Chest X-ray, PA view. Patient: 56 years old, sex F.
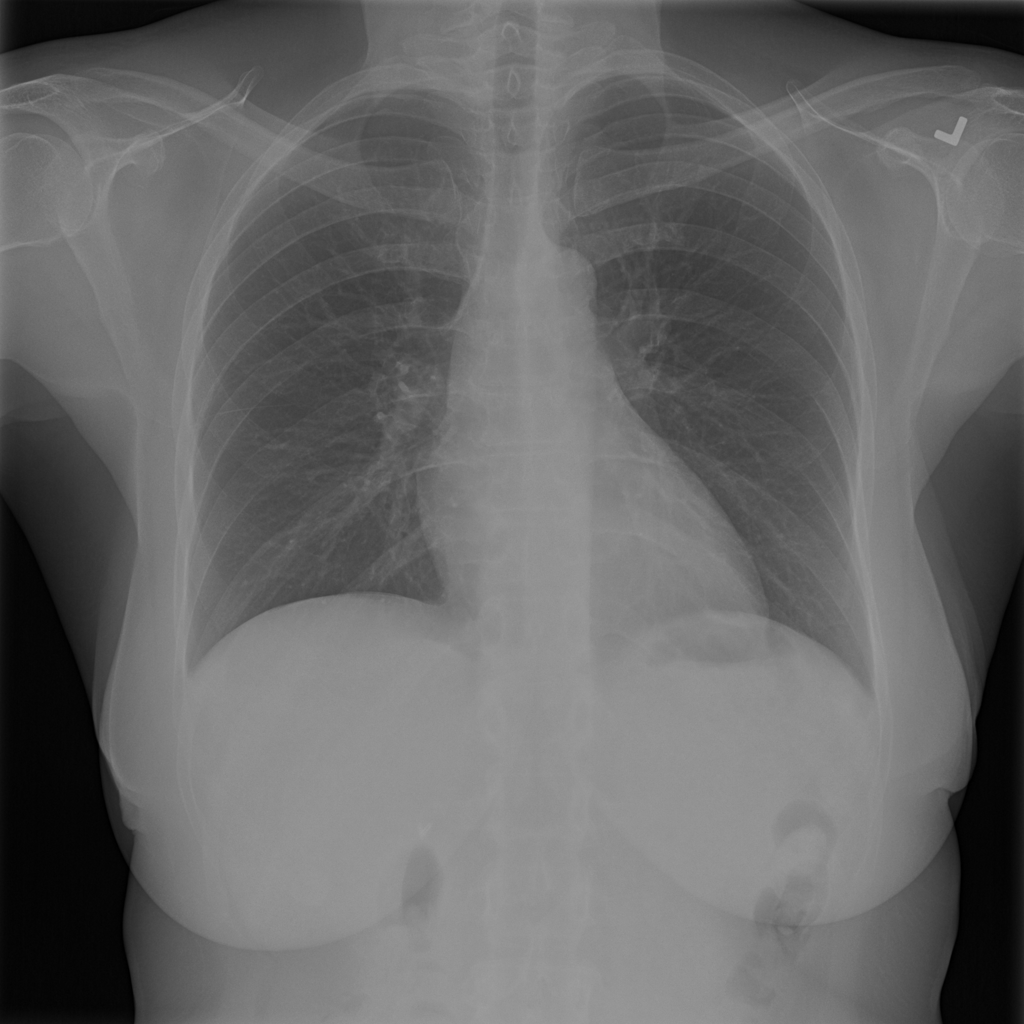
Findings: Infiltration